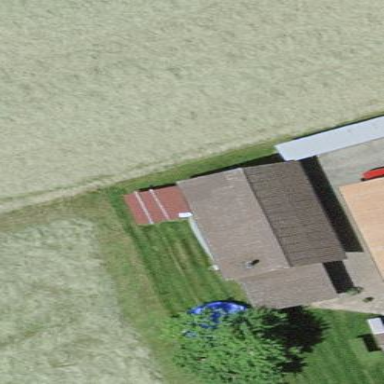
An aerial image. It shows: Rural barn.